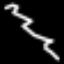
Label: squiggle